Interaction volume radius: 10 \u00c5
Interaction volume height: 15 \u00c5
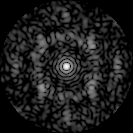
Disorder parameter: 0.6818